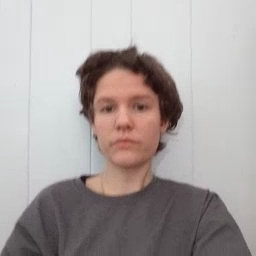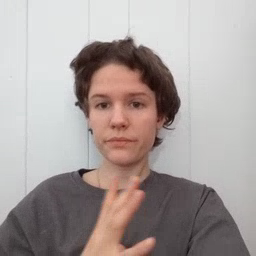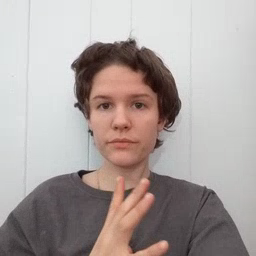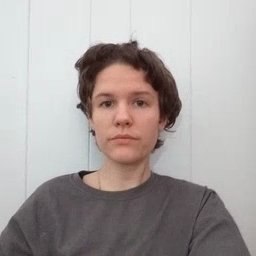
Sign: fine